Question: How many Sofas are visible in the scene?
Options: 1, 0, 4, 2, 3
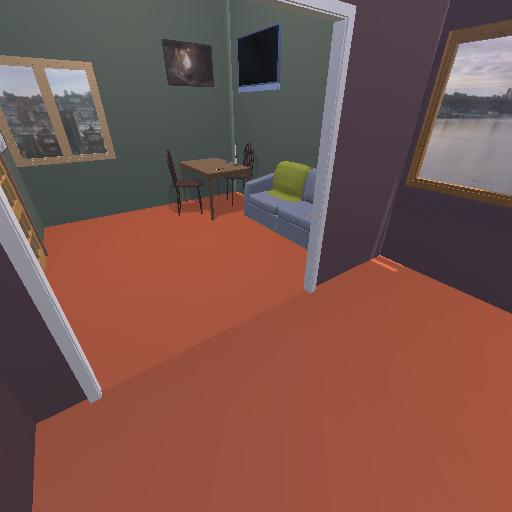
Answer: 1